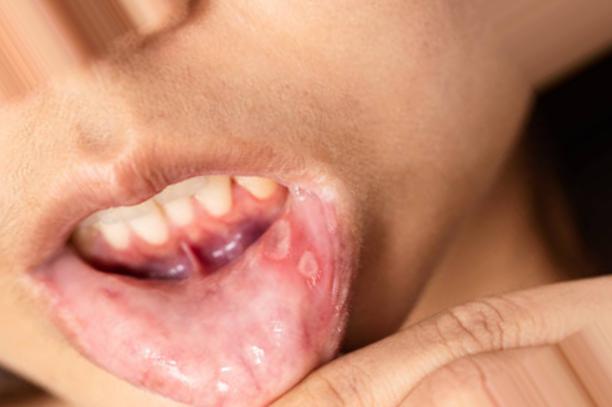
Condition: Mouth Ulcer